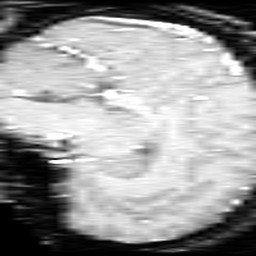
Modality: inplaneT1
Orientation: sagittal
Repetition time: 0.2 s
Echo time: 0.0036 s